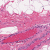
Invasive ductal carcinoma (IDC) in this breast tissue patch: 0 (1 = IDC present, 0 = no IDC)